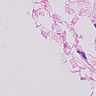
Metastatic tissue present: no